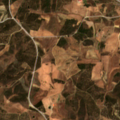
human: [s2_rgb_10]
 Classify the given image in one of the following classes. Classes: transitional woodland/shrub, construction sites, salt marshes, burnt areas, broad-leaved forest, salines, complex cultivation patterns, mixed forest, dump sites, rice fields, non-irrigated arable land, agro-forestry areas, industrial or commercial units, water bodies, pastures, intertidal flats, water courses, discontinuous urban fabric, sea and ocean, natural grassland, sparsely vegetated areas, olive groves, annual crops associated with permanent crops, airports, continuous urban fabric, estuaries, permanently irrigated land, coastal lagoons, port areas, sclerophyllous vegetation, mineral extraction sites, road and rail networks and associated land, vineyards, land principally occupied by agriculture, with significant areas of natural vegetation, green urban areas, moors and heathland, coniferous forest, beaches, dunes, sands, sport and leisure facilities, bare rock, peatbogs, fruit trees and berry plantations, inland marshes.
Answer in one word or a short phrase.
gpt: land principally occupied by agriculture, with significant areas of natural vegetation, transitional woodland/shrub